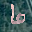
Label: 6